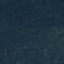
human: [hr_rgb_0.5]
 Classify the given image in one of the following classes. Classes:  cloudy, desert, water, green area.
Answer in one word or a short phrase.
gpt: green area